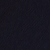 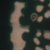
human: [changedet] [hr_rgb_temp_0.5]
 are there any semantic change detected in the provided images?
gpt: An archipelago was edified in the sea.